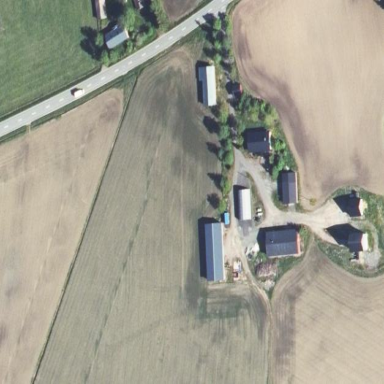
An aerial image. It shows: Farm with farmyard.